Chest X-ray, PA view. Patient: 63 years old, sex M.
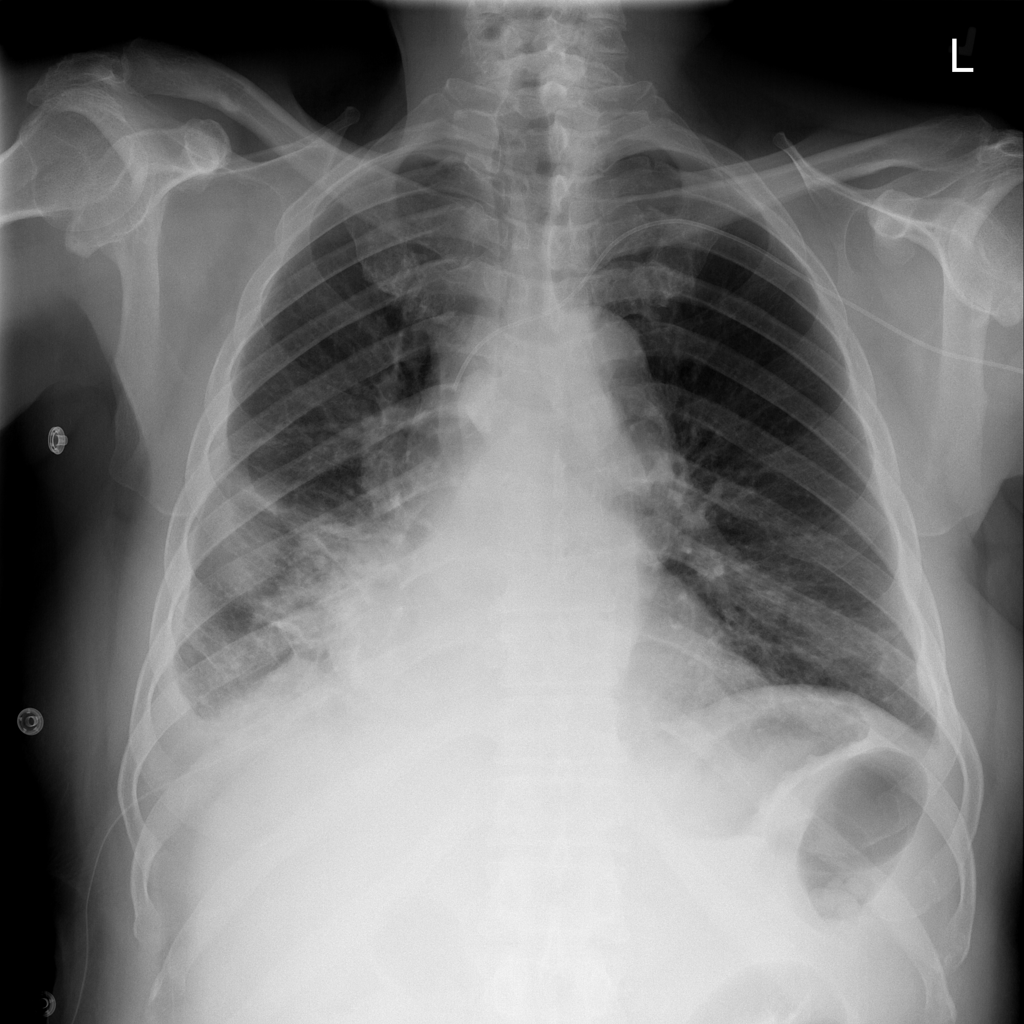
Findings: Effusion, Infiltration